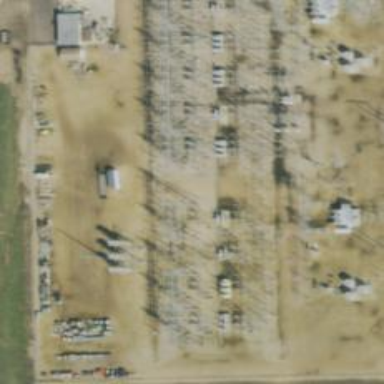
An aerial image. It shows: Switch for power supply.